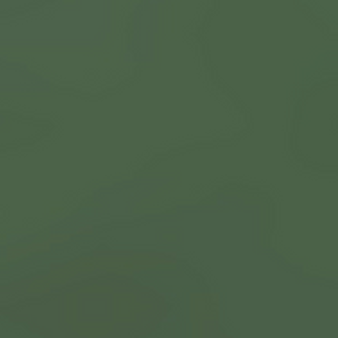
Label: other